Question: I'm currently working on designing my site, and at the moment I'm trying to sketch down the pricing elements of my SaaS. I want to have a border around my divs, but my problem is that the border goes where the list style "is", even though I have written it to be none. Or at least I think that is the error. I have no clue how to fix this! What am I doing wrong here?

Here is my HTML code:
'''
<div id='pricing_plan2' class="grid_4">
<ul class="plan">
<li class="plan_price2">
<span id="recommend">WE RECOMMEND</span><BR />
<span class="dollar">$</span>
<span class="price">14.99</span>
<span class="month">/month</span>
</li>
<li class="plan_title2">
STANDARD ACCOUNT
</li>
<li class="features">1GB storage</li>
<li class="features">5GB bandwith</li>
<li class="features">2 domains</li>
<li class="features">3 databases</li>
<li class="features">1 FTP account</li>
<li class="features">25 Email Accounts</li>
<li class="buynow"><a href="#">Choose standard plan</a></li>
</ul>
'''
here is the CSS:
'''
body {
background-color: #fff;
}
#recommend {
color: #becdd6;
}
.plan_title {
background: #ecf2f6;
padding:20px;
color: #000;
text-align: center;
border-bottom: 1px solid #d9dee1;
letter-spacing: 2px;
font-weight: bold;
}
.plan_price {
color: #479ccf;
background: #ecf2f6;
text-align: center;
padding: 10px 0 0 0;
}
.dollar {
font-size: 25px;
}
.price {
font-size: 45px;
font-weight: bold;
}
.month {
font-size: 15px;
}
.features {
background:blue;
}
.features:nth-child(odd){
background: none repeat scroll 0 0 #F7F7F7;
font-size: 13px;
font-weight: bold;
padding: 10px 5px;
}
.features:nth-child(even){
background: none repeat scroll 0 0 #fff;
font-size: 13px;
font-weight: bold;
padding: 10px 5px;
}
.buynow {
background: #ecf2f6;
text-align: center;
padding: 15px;
}
.buynow a {
padding: 10px;
color: #FFF;
background-image:url('../img/btn-bg.png');
border: 1px solid #5c9439;
text-decoration: none;
}
#pricing_plan1 ul, #pricing_plan2 ul, #pricing_plan3 ul {
list-style: none;
font-family: "Helvetica Neue";
border: 1px solid #d9dee1;
}
'''
Also if somebody sees things here that could be improved, I would love to hear it. If there are something I can shorten down, or write better for example.
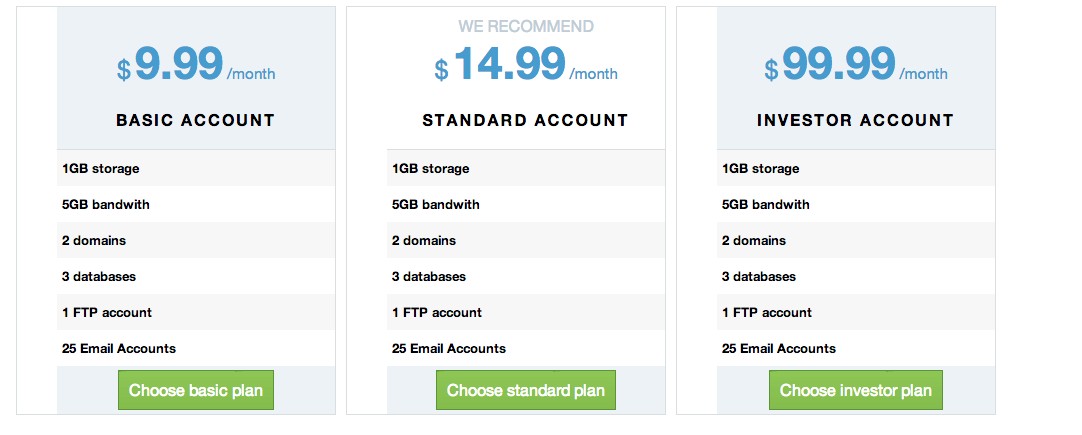
Answer: Add 'padding-left: 0' to your 'ul' style declaration.
'''
#pricing_plan1 ul, #pricing_plan2 ul, #pricing_plan3 ul {
list-style: none;
font-family: "Helvetica Neue";
border: 1px solid #d9dee1;
padding-left: 0px;
}
'''
'<ul>' has default left padding, and that's the reason of your code output.
Check <URL>. Both lists have 'list-style' set to 'none', but only the second one has additional 'left-padding: 0'. As you can see, the first one has exactly the same problem you're trying to solve.